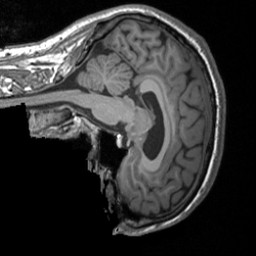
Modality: T1w
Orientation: sagittal
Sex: male
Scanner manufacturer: siemens
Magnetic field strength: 3 T
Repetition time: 1.9 s
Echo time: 0.00226 s